Field crop: maize
Growth stage: 2
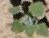
Species: chenopodium